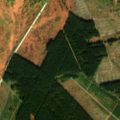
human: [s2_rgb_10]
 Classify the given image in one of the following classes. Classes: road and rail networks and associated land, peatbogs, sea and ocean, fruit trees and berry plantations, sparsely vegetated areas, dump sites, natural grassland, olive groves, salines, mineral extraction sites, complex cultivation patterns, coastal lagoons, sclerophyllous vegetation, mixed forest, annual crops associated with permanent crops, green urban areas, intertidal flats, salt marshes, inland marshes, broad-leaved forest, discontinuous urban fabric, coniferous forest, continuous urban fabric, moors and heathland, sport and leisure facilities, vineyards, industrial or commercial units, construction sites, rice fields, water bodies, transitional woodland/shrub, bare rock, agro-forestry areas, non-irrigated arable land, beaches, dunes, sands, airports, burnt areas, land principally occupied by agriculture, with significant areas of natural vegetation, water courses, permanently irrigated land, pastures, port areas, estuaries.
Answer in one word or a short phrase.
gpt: coniferous forest, transitional woodland/shrub, peatbogs